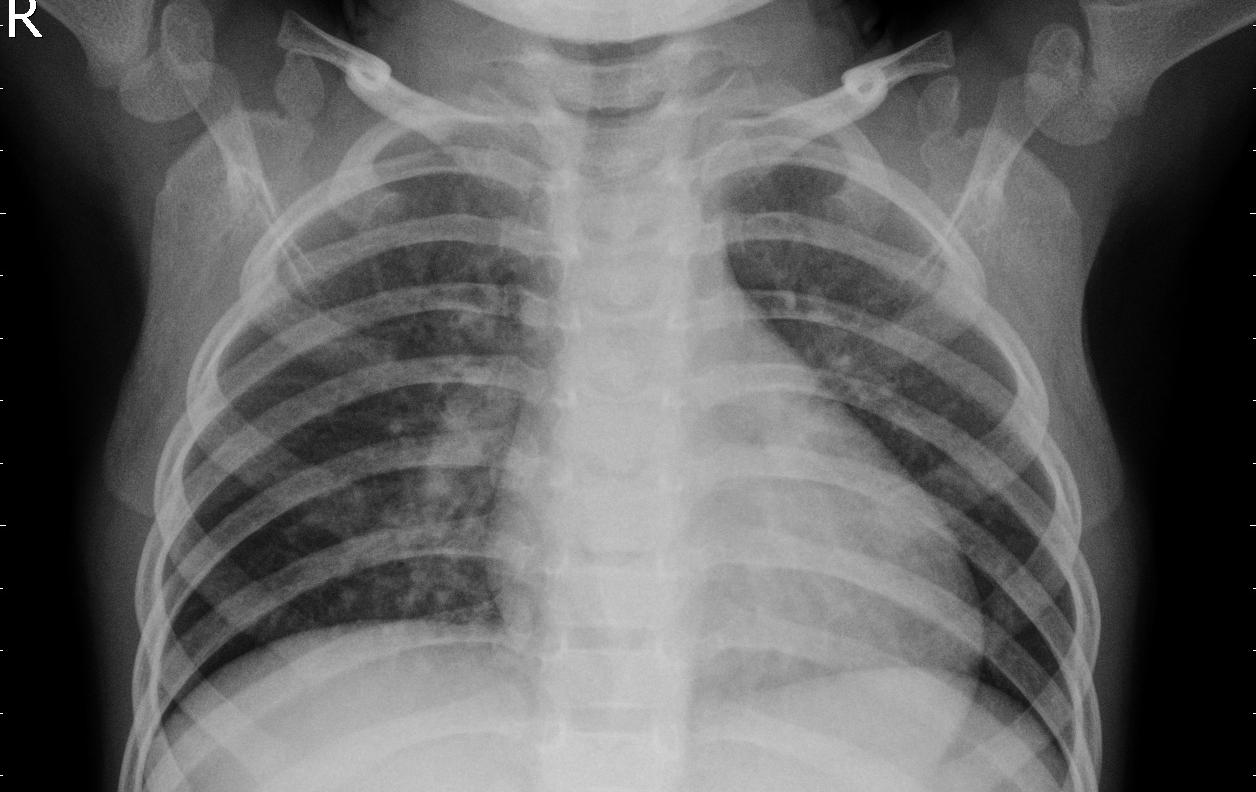
Diagnosis: PNEUMONIA